Group 1:
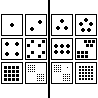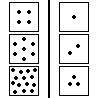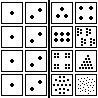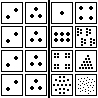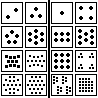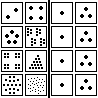
Group 2:
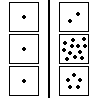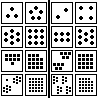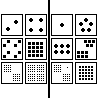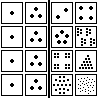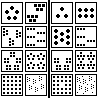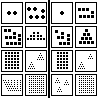
Rule separating the two groups: Two consecutive numbers sorted left vs. not so.
Author: Aaron David Fairbanks